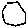
Label: hexagon